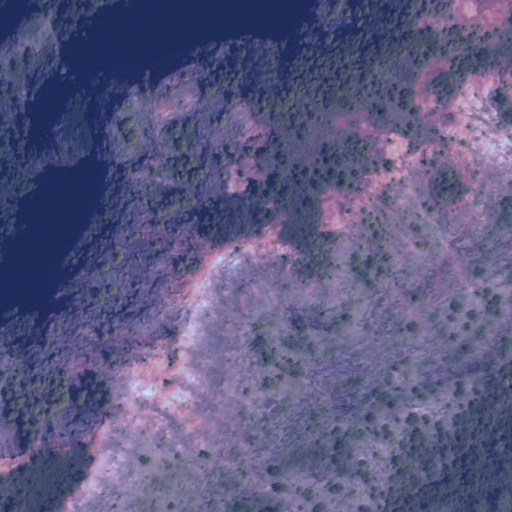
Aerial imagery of ridge(s) in Hawaii named Hauola Ridge containing only unknown